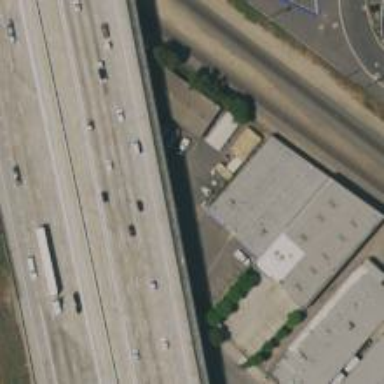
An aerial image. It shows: Warehouse.